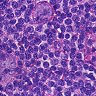
Metastatic tissue present: no